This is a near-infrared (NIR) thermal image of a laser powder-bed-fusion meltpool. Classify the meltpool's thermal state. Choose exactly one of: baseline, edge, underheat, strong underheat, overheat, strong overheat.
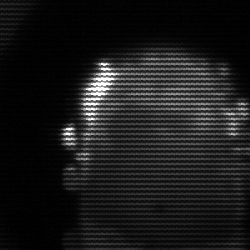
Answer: baseline